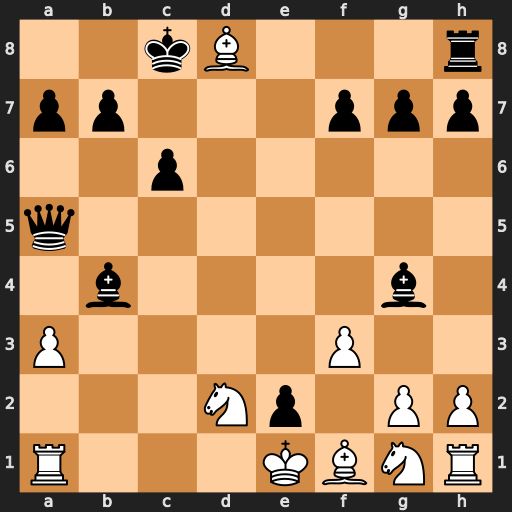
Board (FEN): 2kB3r/pp3ppp/2p5/q7/1b4b1/P4P2/3Np1PP/R3KBNR
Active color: w
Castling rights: KQ
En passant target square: -
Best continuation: Bxa5 exf1=R+ Kxf1